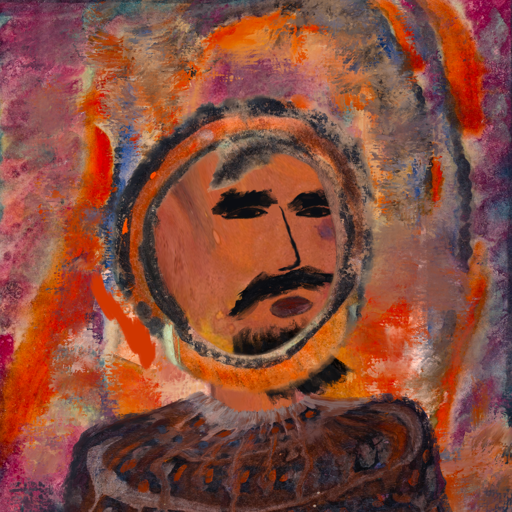
Background: Experience, Head And Neck Side: Mother_And_Son_Son, Face Side: Mosgoul, Bust: Hypocrite, Hair Side: Childish, Head Accessory: Blank, Second Necklace: Blank, Necklace: Blank, Baby: Blank